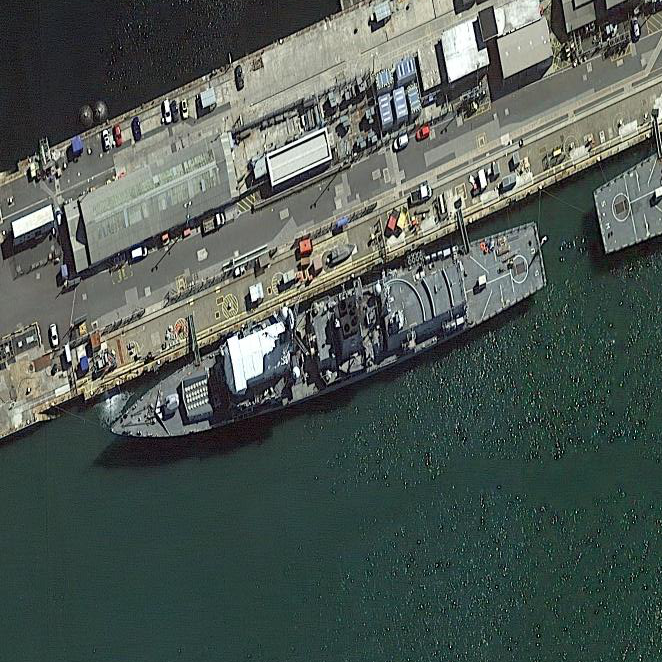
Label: destroyer